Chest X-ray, PA view. Patient: 59 years old, sex M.
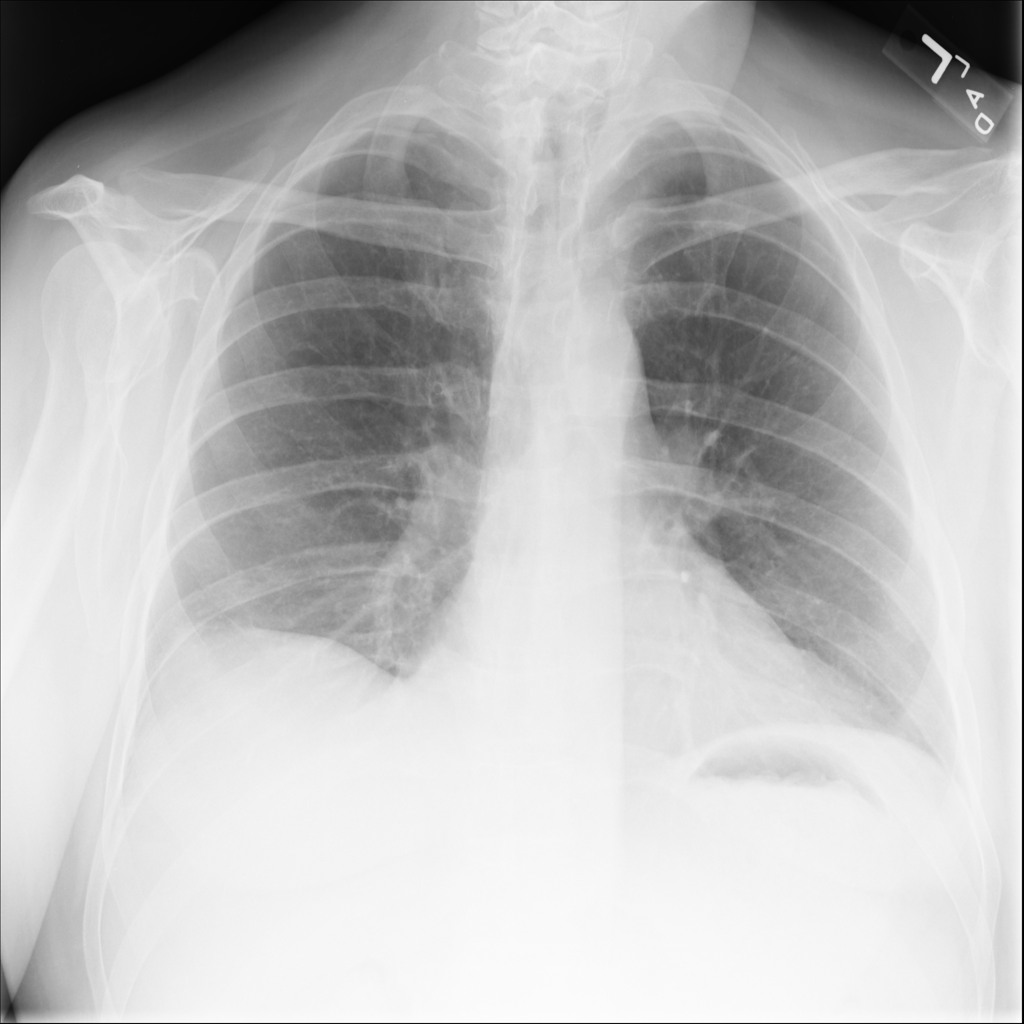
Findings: No Finding